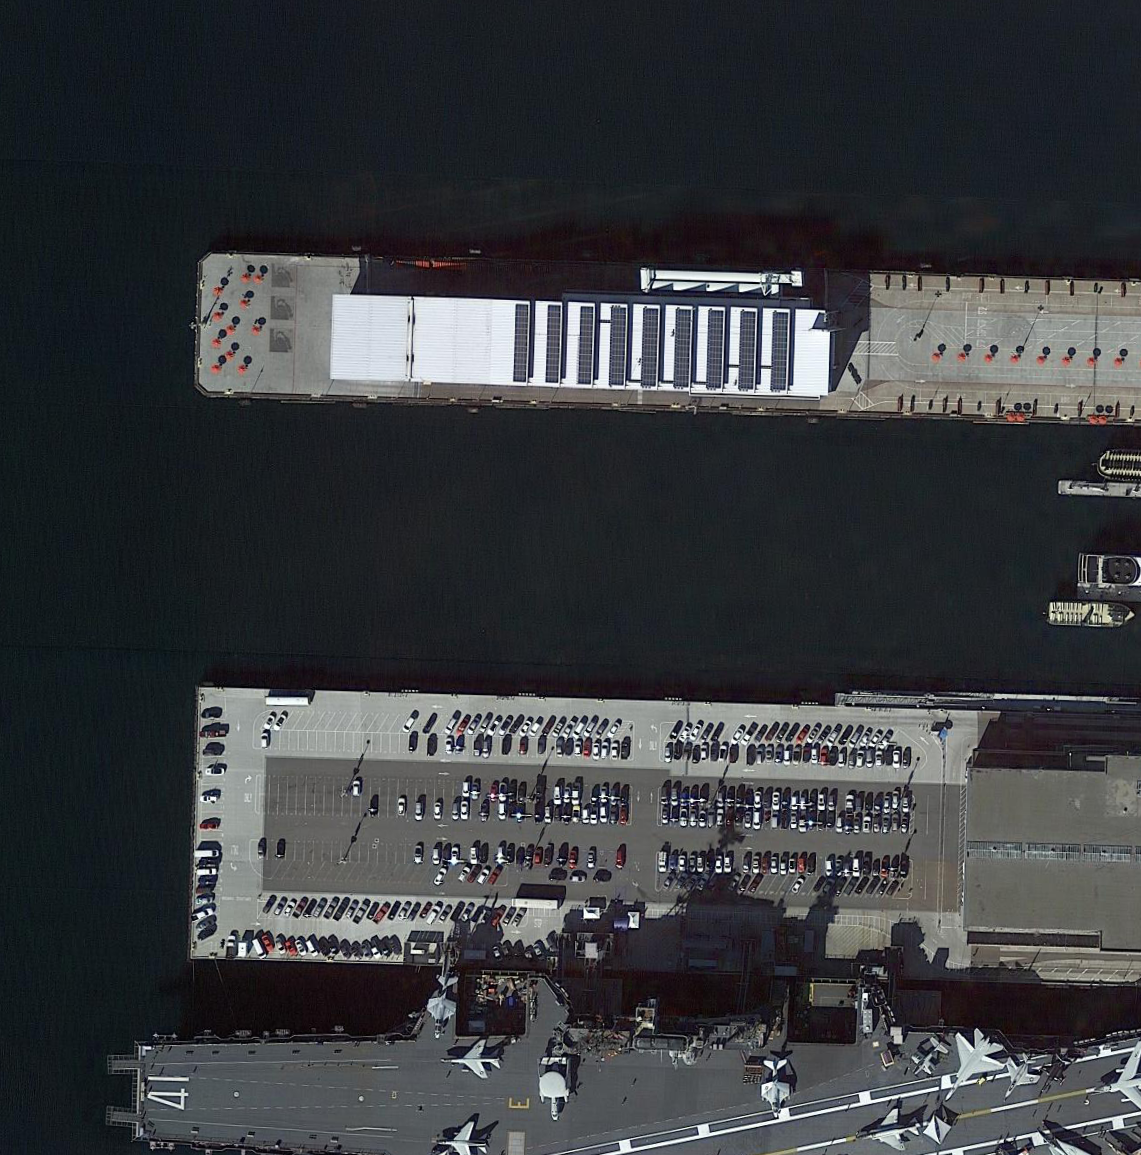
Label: aircraft_carrier